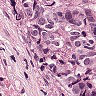
Metastatic tissue present: yes